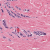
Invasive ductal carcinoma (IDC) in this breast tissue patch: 1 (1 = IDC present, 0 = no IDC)